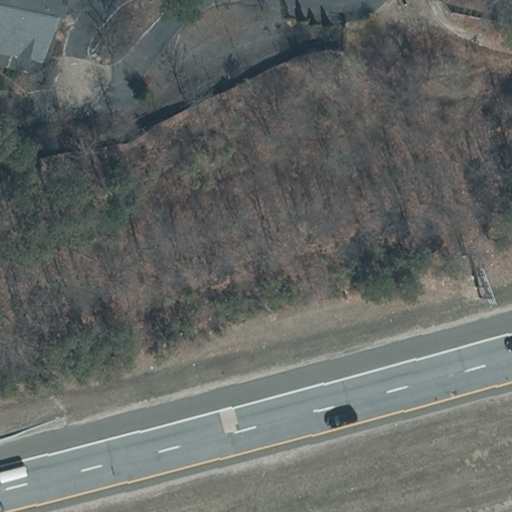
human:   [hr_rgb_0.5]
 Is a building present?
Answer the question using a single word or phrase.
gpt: yes

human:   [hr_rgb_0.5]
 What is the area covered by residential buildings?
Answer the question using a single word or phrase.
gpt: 107m2

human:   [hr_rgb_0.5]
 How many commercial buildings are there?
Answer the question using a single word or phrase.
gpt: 0

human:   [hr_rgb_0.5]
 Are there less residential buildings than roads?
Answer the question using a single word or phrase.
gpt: no

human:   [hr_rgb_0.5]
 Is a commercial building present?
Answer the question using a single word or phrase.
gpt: no

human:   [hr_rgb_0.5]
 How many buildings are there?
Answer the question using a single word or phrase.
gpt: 1

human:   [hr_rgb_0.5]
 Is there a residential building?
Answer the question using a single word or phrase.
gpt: yes

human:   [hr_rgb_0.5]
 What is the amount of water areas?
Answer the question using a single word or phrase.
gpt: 0

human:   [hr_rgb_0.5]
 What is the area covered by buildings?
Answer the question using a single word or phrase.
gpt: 107m2

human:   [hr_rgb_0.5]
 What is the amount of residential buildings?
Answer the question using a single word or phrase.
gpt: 1

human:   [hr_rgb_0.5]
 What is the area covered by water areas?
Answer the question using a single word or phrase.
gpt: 0m2

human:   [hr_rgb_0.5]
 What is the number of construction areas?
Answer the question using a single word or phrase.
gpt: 0

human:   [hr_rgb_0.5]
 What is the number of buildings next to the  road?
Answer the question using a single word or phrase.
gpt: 1

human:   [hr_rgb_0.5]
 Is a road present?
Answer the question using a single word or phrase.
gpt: yes

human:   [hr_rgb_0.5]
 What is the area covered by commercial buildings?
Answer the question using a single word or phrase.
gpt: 0m2

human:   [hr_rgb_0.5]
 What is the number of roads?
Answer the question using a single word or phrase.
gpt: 1

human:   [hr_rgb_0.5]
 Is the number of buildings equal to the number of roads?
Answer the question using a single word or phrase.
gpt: yes

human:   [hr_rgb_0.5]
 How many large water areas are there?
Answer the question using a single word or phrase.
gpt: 0

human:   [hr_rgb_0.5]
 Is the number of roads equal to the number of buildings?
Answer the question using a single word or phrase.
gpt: yes

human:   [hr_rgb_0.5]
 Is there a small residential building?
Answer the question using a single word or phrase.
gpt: no

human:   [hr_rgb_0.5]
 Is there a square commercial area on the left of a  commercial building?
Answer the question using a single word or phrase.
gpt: no

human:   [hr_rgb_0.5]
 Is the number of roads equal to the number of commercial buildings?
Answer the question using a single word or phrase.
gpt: no

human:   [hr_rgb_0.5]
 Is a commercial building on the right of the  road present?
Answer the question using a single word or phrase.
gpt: no

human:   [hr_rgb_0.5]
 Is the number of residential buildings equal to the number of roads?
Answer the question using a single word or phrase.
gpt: yes

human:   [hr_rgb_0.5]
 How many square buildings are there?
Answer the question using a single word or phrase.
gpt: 0

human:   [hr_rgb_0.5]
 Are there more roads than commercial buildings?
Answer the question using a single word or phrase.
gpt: yes

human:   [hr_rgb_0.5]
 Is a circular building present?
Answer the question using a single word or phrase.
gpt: no

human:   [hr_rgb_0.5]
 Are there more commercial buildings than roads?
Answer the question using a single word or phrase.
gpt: no

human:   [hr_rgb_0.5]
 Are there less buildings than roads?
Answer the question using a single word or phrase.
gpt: no

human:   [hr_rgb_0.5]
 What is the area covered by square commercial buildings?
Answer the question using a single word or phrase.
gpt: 0m2

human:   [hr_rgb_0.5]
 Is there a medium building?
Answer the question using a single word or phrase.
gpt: yes

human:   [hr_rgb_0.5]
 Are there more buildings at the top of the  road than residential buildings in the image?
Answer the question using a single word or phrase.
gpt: no

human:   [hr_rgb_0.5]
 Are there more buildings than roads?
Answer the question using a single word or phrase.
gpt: no

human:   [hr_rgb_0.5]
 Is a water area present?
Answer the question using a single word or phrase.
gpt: no

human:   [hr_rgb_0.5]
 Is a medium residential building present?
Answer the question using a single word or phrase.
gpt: yes

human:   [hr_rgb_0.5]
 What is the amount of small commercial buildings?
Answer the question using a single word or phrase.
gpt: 0

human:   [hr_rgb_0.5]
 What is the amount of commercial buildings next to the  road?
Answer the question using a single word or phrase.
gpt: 0

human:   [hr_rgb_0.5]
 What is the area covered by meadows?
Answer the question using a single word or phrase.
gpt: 0m2

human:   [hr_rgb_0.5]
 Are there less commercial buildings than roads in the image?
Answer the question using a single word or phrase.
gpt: yes

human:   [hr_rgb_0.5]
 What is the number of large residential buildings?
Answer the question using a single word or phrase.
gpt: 0

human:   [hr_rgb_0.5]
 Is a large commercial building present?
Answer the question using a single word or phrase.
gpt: no

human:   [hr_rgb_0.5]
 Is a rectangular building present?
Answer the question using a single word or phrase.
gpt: yes

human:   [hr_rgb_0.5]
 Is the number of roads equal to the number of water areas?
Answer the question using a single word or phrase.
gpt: no

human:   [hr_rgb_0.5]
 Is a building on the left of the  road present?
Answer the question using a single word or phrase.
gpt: yes

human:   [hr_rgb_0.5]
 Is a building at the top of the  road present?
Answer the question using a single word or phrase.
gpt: yes

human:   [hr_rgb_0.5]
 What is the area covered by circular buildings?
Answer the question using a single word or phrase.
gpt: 0m2

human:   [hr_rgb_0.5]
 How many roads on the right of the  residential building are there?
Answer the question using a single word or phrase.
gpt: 1

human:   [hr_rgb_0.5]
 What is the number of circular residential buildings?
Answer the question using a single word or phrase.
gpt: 0

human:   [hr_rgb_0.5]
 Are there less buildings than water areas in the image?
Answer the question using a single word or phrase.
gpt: no

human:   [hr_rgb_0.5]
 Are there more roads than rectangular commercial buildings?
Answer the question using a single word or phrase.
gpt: yes

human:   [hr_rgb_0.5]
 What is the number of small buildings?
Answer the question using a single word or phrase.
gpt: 0

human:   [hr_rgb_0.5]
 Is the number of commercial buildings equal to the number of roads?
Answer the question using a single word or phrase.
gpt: no

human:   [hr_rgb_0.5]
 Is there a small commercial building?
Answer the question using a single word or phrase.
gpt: no

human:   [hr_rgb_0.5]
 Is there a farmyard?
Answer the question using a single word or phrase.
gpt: no

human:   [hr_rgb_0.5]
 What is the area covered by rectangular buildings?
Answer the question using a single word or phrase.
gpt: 107m2

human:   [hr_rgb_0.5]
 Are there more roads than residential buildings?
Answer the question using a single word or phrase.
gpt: no

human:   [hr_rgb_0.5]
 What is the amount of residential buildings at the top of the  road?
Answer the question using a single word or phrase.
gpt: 1

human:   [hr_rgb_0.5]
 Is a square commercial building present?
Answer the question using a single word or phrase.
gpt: no

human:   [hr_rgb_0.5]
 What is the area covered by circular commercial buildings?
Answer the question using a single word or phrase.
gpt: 0m2

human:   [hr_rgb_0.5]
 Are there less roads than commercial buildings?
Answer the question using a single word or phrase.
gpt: no

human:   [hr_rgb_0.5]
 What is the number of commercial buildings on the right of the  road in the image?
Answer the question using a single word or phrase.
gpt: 0

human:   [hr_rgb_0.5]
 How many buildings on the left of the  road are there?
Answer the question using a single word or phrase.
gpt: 1

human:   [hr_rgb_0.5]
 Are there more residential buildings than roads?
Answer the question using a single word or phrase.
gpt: no

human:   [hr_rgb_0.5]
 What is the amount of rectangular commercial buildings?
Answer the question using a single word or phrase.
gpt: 0